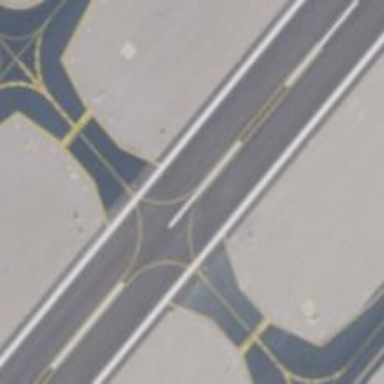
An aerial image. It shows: Taxiway at the airport with asphalt surface.